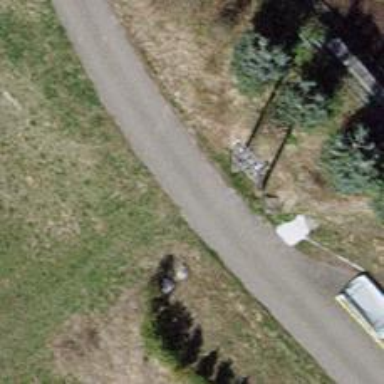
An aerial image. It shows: Grass track with grade5 tracktype.